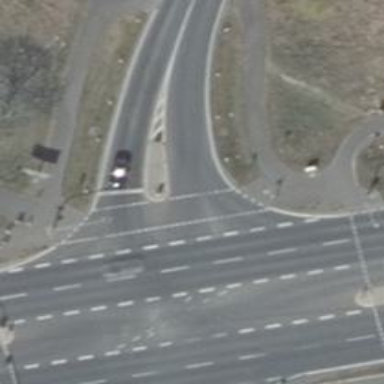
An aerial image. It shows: Tertiary road with asphalt surface and separate sidewalk.